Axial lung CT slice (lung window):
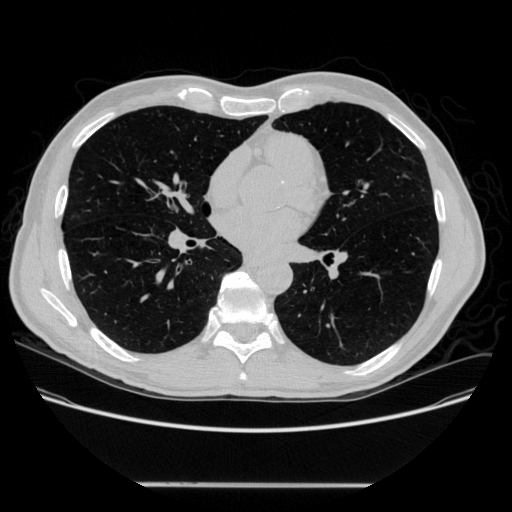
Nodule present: no